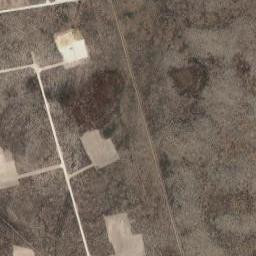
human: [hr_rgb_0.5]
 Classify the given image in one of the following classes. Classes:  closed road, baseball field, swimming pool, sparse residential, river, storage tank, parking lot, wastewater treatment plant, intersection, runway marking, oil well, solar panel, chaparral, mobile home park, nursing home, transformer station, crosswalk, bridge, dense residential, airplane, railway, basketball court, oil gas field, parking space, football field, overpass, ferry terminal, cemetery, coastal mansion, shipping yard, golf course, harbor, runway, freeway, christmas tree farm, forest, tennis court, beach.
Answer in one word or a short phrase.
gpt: oil gas field